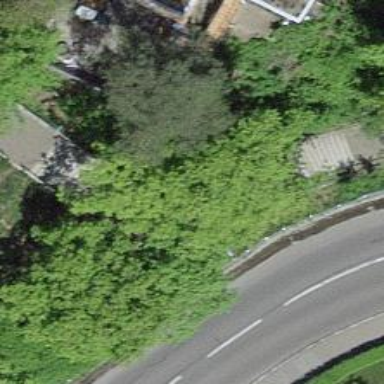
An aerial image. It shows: Stone steps on the road.